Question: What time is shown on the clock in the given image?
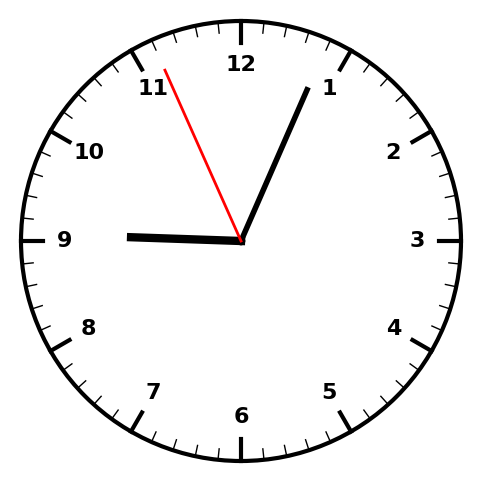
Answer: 09:03:56